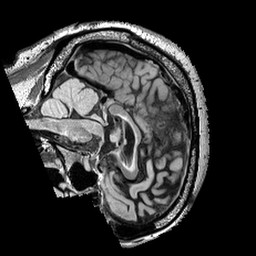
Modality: FLAIR
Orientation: sagittal
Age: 46
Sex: male
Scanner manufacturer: siemens
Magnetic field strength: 3 T
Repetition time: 5 s
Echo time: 0.387 s